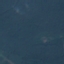
Land use / land cover class: Forest